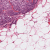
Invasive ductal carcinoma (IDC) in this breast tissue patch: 1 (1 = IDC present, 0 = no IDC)